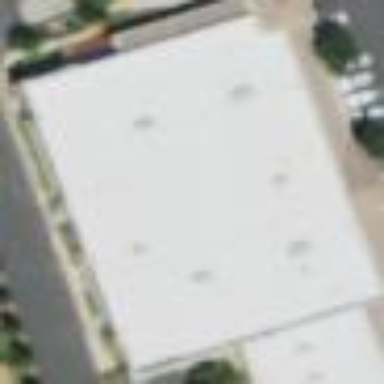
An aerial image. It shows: Retail building.